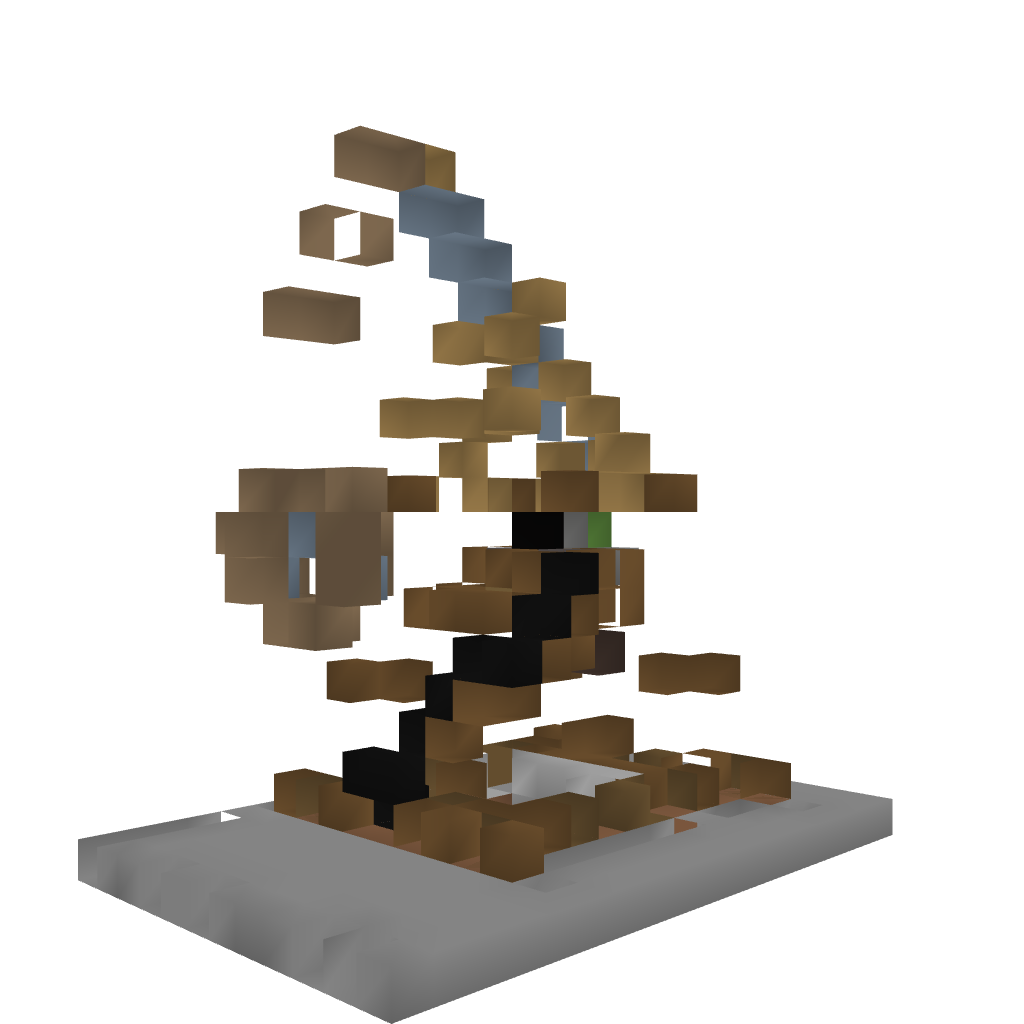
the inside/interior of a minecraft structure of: Medieval Trebuchet v1.0